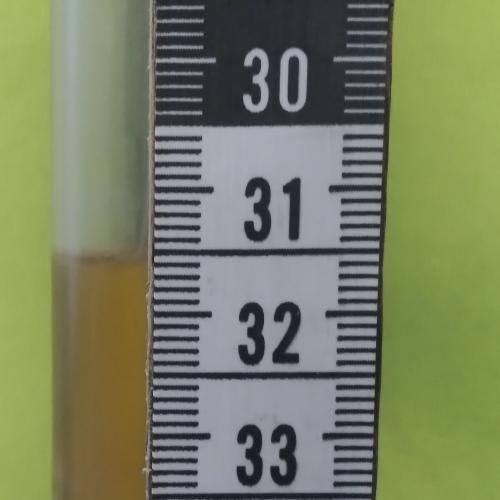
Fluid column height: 31.6 cm